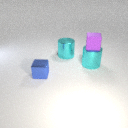
large cyan metal cylinder behind small blue metal cube